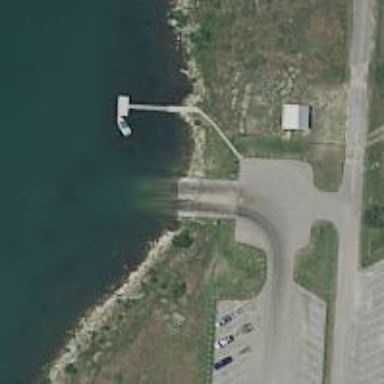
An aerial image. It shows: Slipway on leisure land.